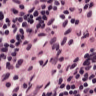
Metastatic tissue present: no